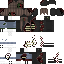
A female skeleton skin with dark skin, wearing brown helmet dressed in a red robe top and brown pants, featuring a closed mouth.